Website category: camera
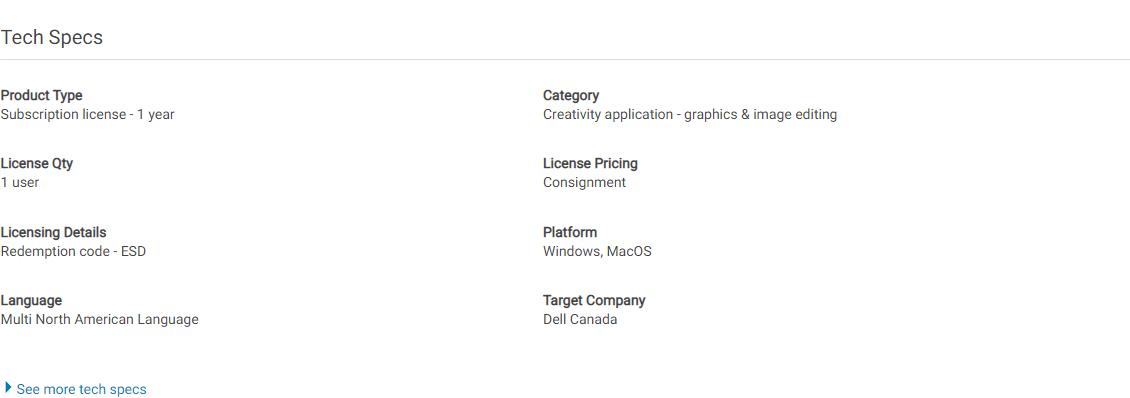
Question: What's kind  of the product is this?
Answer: Subscription license - 1 year

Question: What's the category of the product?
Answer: Subscription license - 1 year

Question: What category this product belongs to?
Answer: Subscription license - 1 year

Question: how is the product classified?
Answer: Subscription license - 1 year

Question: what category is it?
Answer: Subscription license - 1 year

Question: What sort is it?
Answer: Subscription license - 1 year

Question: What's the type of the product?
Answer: Subscription license - 1 year